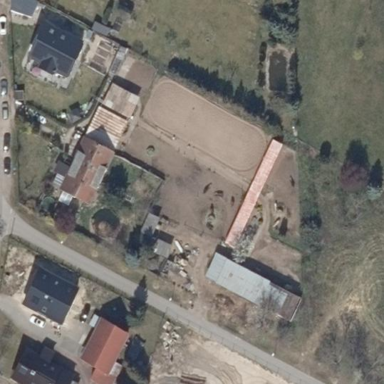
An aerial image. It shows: Farmyard area.